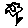
Label: flower